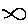
Label: fish